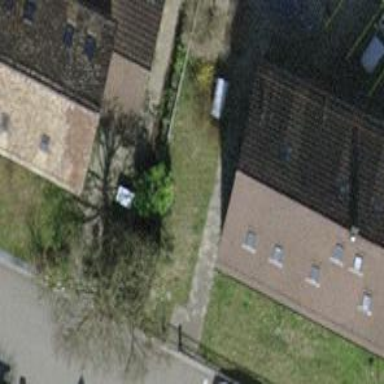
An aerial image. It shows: Semi-detached house with gabled roof.